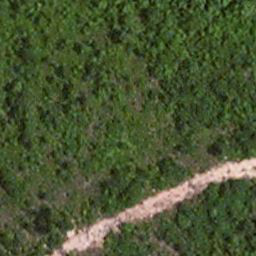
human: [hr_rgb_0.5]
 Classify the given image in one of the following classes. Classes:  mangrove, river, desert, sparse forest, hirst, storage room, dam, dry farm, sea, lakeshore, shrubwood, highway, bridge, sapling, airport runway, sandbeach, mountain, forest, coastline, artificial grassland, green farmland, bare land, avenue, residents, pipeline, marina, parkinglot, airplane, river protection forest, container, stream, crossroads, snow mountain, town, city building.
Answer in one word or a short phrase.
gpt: avenue